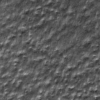
Label: not_dusty